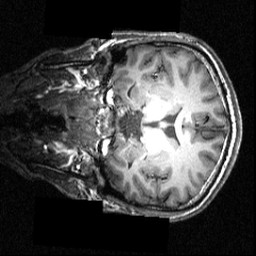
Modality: T1w
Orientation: coronal
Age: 19
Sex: male
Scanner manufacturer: siemens
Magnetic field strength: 3.951 T
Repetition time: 1.5 s
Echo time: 0.00335 s